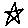
Label: star